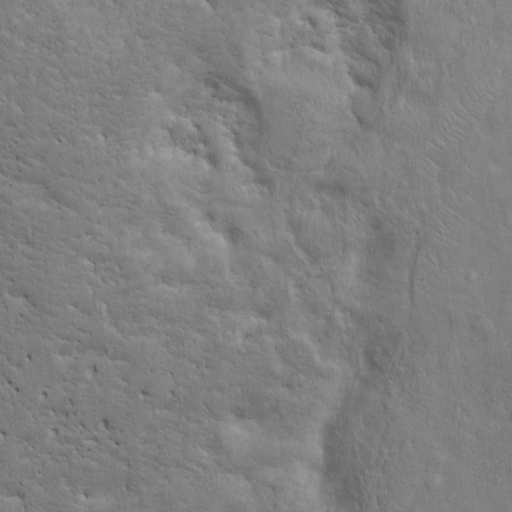
Objects detected: cone